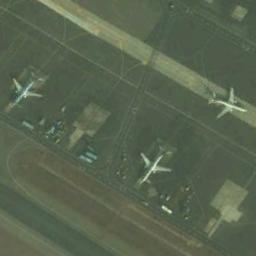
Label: airplane